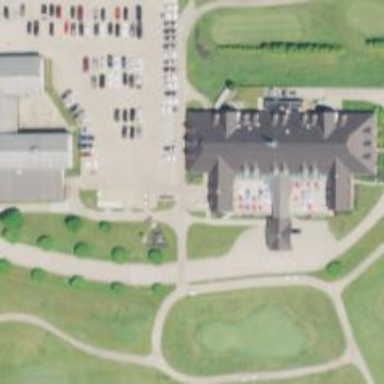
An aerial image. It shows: Path used for both walking and golf.